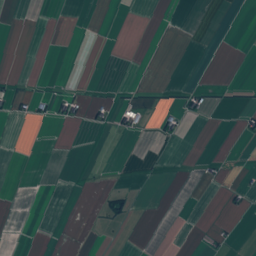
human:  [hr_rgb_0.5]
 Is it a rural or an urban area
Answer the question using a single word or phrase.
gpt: rural

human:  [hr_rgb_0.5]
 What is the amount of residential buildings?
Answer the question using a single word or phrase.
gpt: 41

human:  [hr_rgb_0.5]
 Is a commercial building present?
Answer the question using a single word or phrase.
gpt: yes

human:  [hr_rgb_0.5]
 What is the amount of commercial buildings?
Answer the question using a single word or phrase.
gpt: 3

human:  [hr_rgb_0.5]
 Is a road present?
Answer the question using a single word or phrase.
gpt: yes

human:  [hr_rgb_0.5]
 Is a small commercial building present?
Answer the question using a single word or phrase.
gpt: yes

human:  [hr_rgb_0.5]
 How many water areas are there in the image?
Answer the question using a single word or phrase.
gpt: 28

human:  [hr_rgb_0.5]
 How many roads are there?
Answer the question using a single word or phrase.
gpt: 15

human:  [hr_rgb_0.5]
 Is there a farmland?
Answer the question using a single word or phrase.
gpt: yes

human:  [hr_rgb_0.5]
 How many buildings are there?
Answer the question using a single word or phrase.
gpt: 44

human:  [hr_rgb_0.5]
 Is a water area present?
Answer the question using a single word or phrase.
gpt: yes

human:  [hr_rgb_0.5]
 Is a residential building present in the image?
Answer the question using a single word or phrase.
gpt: yes

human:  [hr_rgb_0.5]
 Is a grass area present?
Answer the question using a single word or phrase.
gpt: yes

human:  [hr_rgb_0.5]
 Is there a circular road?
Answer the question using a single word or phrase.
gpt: no

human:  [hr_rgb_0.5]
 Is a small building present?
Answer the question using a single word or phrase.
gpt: yes

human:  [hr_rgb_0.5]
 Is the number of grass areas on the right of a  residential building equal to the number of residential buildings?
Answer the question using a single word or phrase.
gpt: no

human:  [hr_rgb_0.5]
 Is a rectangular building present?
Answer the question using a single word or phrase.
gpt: yes

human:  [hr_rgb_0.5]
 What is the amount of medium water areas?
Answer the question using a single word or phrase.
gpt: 7

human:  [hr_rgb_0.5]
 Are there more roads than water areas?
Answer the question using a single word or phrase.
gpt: no

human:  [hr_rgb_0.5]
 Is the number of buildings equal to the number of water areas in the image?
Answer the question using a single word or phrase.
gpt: no

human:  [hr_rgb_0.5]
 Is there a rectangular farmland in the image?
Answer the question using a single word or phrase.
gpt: yes

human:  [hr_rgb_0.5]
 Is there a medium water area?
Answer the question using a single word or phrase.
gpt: yes

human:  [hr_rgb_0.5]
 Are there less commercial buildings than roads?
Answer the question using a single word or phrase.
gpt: yes

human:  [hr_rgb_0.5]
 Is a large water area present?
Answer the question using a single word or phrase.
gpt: yes

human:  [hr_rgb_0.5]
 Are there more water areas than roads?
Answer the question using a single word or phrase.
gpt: yes

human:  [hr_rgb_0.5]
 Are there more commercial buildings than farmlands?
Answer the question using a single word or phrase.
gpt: no

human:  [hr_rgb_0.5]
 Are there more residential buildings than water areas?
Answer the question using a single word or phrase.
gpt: yes

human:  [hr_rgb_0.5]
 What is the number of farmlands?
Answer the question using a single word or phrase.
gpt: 86

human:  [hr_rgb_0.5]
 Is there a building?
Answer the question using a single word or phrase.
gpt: yes

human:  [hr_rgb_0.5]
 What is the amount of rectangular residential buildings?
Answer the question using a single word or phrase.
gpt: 20

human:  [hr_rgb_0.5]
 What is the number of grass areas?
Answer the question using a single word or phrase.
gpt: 40

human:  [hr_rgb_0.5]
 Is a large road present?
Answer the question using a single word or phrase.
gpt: no

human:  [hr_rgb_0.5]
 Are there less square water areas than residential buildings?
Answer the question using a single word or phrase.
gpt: yes

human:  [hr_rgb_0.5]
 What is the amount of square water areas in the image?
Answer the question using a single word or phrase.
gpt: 5

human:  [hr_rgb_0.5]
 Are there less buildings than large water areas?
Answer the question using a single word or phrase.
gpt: no

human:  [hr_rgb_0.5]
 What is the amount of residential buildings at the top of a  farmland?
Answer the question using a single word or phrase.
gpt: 41

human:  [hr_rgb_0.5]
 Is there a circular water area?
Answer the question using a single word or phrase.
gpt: yes

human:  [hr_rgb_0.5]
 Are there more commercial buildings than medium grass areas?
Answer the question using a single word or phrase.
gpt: no

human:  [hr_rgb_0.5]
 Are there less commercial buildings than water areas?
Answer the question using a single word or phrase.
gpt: yes

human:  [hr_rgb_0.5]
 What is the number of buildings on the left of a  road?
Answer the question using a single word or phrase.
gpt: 44

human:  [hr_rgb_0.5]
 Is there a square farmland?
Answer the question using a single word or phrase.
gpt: no

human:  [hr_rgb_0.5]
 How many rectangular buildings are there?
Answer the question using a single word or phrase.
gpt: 23

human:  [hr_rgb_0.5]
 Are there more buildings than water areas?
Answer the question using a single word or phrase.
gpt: yes

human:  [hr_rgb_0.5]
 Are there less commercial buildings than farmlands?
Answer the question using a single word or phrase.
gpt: yes

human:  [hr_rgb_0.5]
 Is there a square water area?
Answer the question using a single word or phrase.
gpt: yes

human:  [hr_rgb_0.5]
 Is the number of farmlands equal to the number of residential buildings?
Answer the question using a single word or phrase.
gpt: no

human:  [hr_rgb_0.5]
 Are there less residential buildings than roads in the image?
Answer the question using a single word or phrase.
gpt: no

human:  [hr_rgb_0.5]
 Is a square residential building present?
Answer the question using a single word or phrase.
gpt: no

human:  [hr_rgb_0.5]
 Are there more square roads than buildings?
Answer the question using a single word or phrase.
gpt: no

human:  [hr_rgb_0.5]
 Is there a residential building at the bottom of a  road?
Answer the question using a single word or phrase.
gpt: yes

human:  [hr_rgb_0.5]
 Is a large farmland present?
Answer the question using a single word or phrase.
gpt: yes

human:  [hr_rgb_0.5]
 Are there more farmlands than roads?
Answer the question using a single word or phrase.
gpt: yes

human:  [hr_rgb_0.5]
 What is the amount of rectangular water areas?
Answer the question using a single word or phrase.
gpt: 7

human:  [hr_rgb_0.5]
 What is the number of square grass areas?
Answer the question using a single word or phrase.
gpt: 0

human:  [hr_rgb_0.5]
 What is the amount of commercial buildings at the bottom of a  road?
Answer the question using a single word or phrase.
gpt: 3

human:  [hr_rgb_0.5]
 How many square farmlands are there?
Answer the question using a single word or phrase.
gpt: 0

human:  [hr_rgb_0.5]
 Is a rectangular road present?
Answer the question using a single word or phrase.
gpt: no

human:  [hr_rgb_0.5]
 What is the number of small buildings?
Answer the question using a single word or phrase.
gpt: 31

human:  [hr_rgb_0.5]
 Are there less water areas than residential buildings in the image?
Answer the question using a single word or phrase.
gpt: yes

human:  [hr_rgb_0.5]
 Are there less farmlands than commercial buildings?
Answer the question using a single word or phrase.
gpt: no

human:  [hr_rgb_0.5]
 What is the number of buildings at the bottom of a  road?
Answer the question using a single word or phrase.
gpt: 44

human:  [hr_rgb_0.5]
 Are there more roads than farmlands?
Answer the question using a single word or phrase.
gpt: no

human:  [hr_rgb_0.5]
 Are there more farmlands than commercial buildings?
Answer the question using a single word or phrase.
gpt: yes

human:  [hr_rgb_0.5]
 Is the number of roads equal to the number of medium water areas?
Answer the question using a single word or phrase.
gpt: no